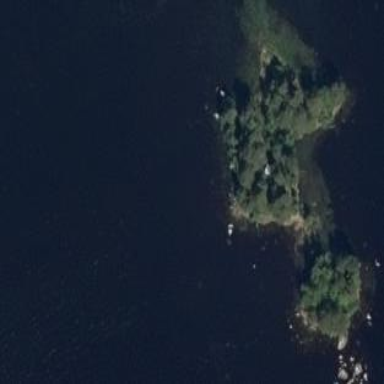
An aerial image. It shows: Islet covered in needle-leaved woodland.